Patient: sex M, age 51
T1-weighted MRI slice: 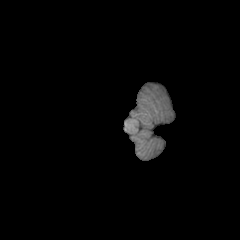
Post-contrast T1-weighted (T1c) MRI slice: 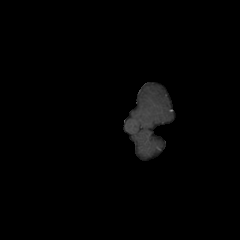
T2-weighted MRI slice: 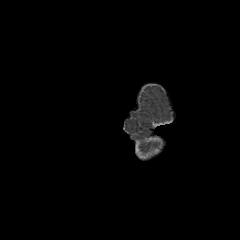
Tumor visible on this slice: no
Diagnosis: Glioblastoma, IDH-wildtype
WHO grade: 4